Aerial crown-view tile of a tropical tree (Barro Colorado Island, Panama), acquired 20250124:
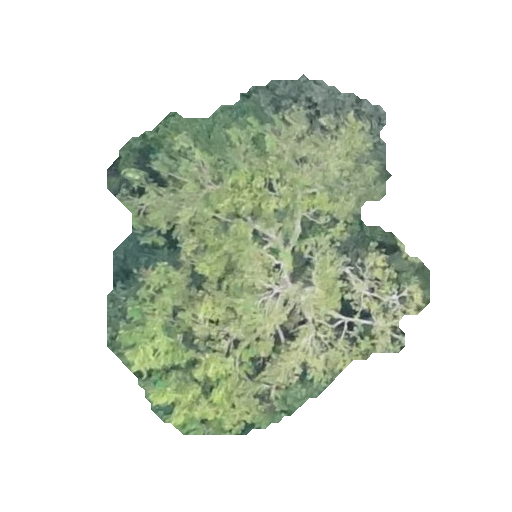
Species: Jacaranda copaia
GBIF accepted scientific name: Jacaranda copaia
Crown area: 123.567 m²